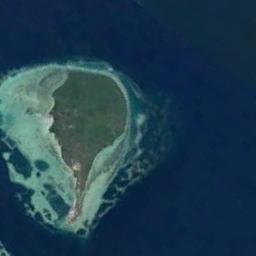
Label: island